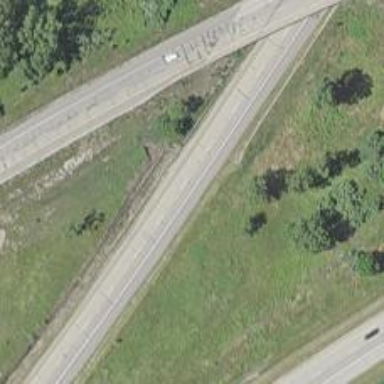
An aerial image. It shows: Asphalt motorway.